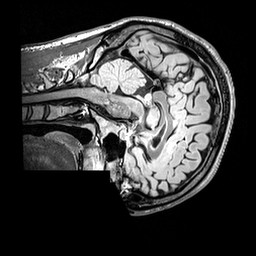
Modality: FLAIR
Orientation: sagittal
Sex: male
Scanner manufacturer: siemens
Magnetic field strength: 3 T
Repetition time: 5 s
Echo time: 0.395 s